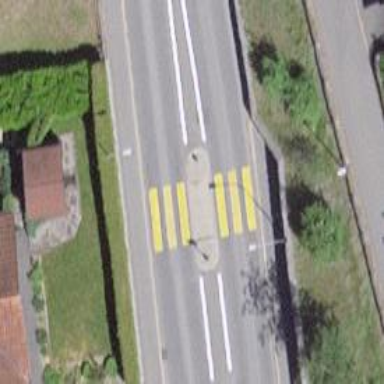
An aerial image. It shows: Marked zebra crossing with pedestrian island.